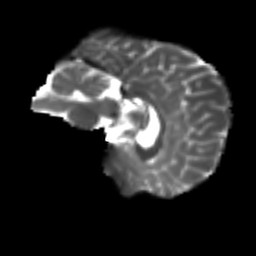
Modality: T2w
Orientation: sagittal
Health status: ill
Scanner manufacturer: siemens
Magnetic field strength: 3 T
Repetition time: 6.7 s
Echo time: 0.1 s